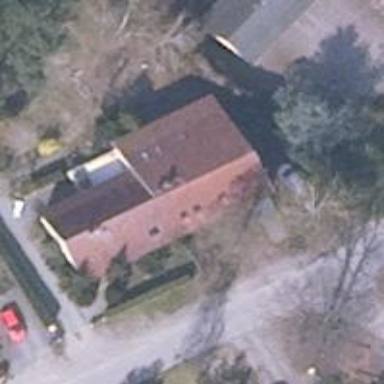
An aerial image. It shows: Semidetached house.